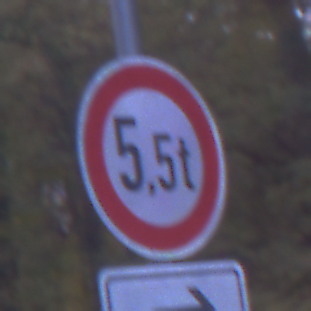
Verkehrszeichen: TatsaechlicheMasse
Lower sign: RichtungsangabeDurchPfeile5
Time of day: Night
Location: Outdoor (Suburban)
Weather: PartlyCloudy
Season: NotSpecified
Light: Artificial